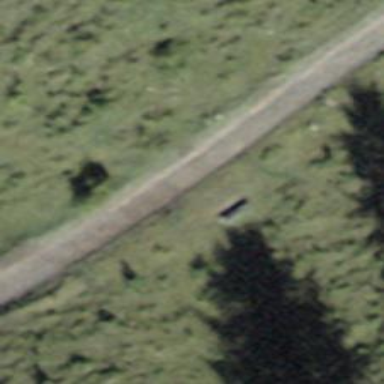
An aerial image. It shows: Bench for seating.